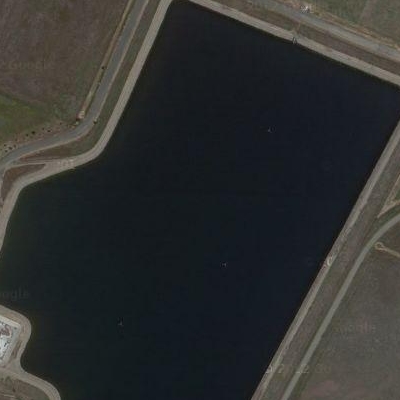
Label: RiverLake